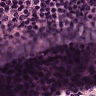
Metastatic tissue present: no